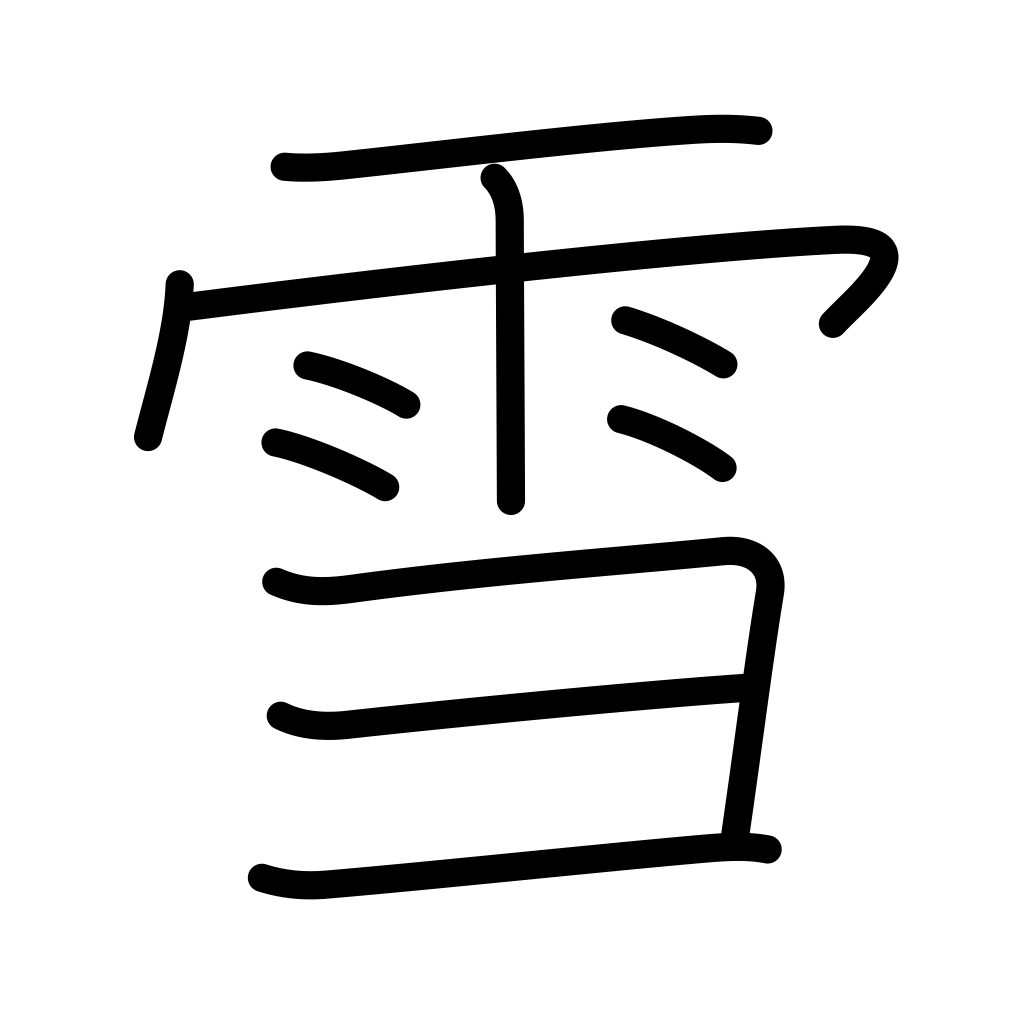
Meaning: snow